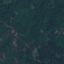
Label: Forest